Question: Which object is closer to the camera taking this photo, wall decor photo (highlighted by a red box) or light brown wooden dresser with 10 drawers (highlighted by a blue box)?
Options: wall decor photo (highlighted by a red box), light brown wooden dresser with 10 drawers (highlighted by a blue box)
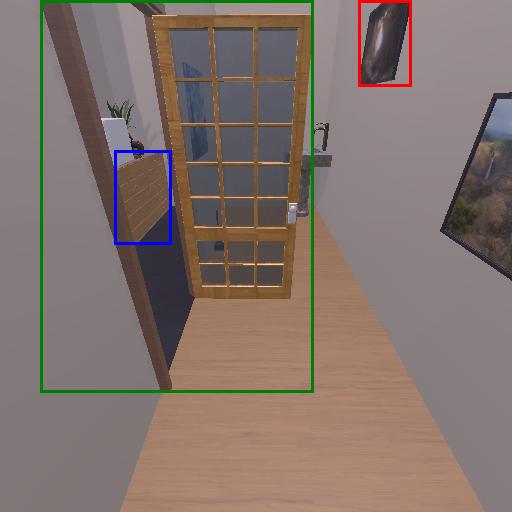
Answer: wall decor photo (highlighted by a red box)